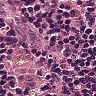
Metastatic tissue present: no